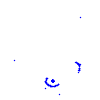
Particle: kaon